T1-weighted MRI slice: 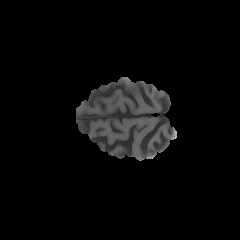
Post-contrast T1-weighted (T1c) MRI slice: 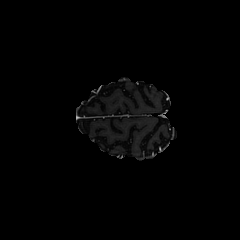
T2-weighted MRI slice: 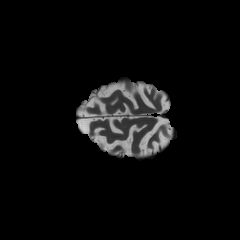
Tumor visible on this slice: no